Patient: sex M, age 68
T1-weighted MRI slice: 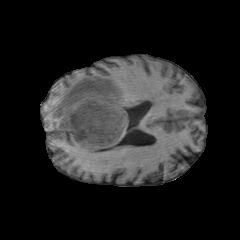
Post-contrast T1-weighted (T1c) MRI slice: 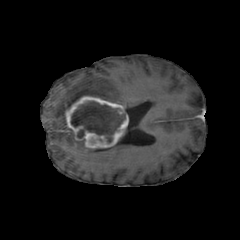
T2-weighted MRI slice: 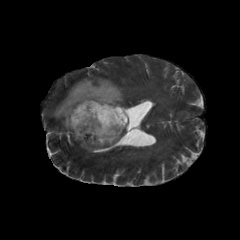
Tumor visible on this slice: yes
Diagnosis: Glioblastoma, IDH-wildtype
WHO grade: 4